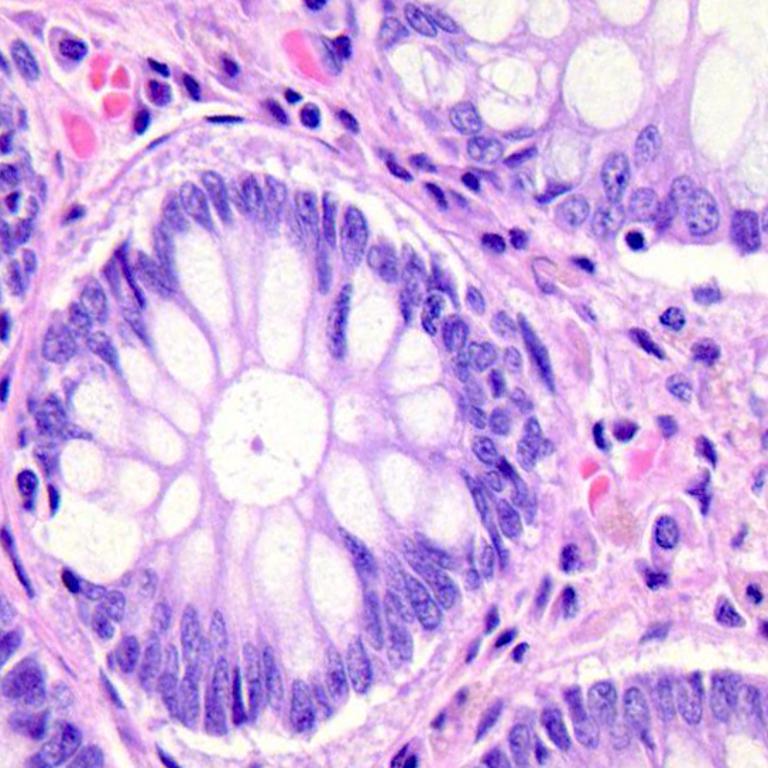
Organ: colon
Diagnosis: benign